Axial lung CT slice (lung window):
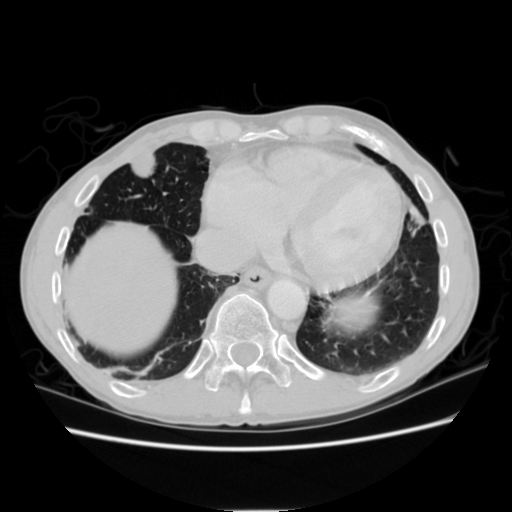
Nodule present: yes
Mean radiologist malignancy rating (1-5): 4.5